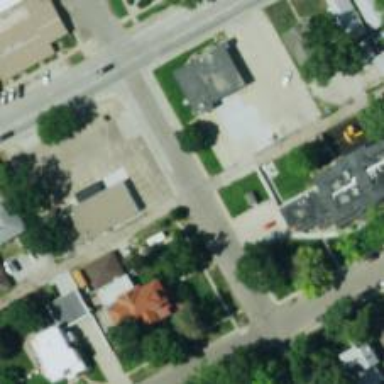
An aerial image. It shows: Alleyway designated as service road.